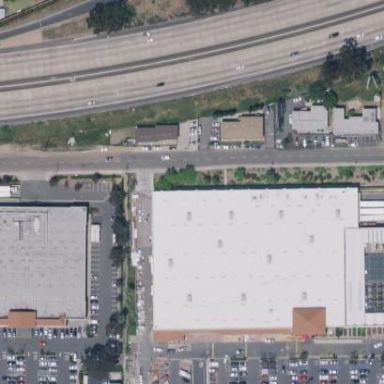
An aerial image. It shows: Retail building.